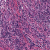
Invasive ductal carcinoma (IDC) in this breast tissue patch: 1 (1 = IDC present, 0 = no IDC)